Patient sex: M
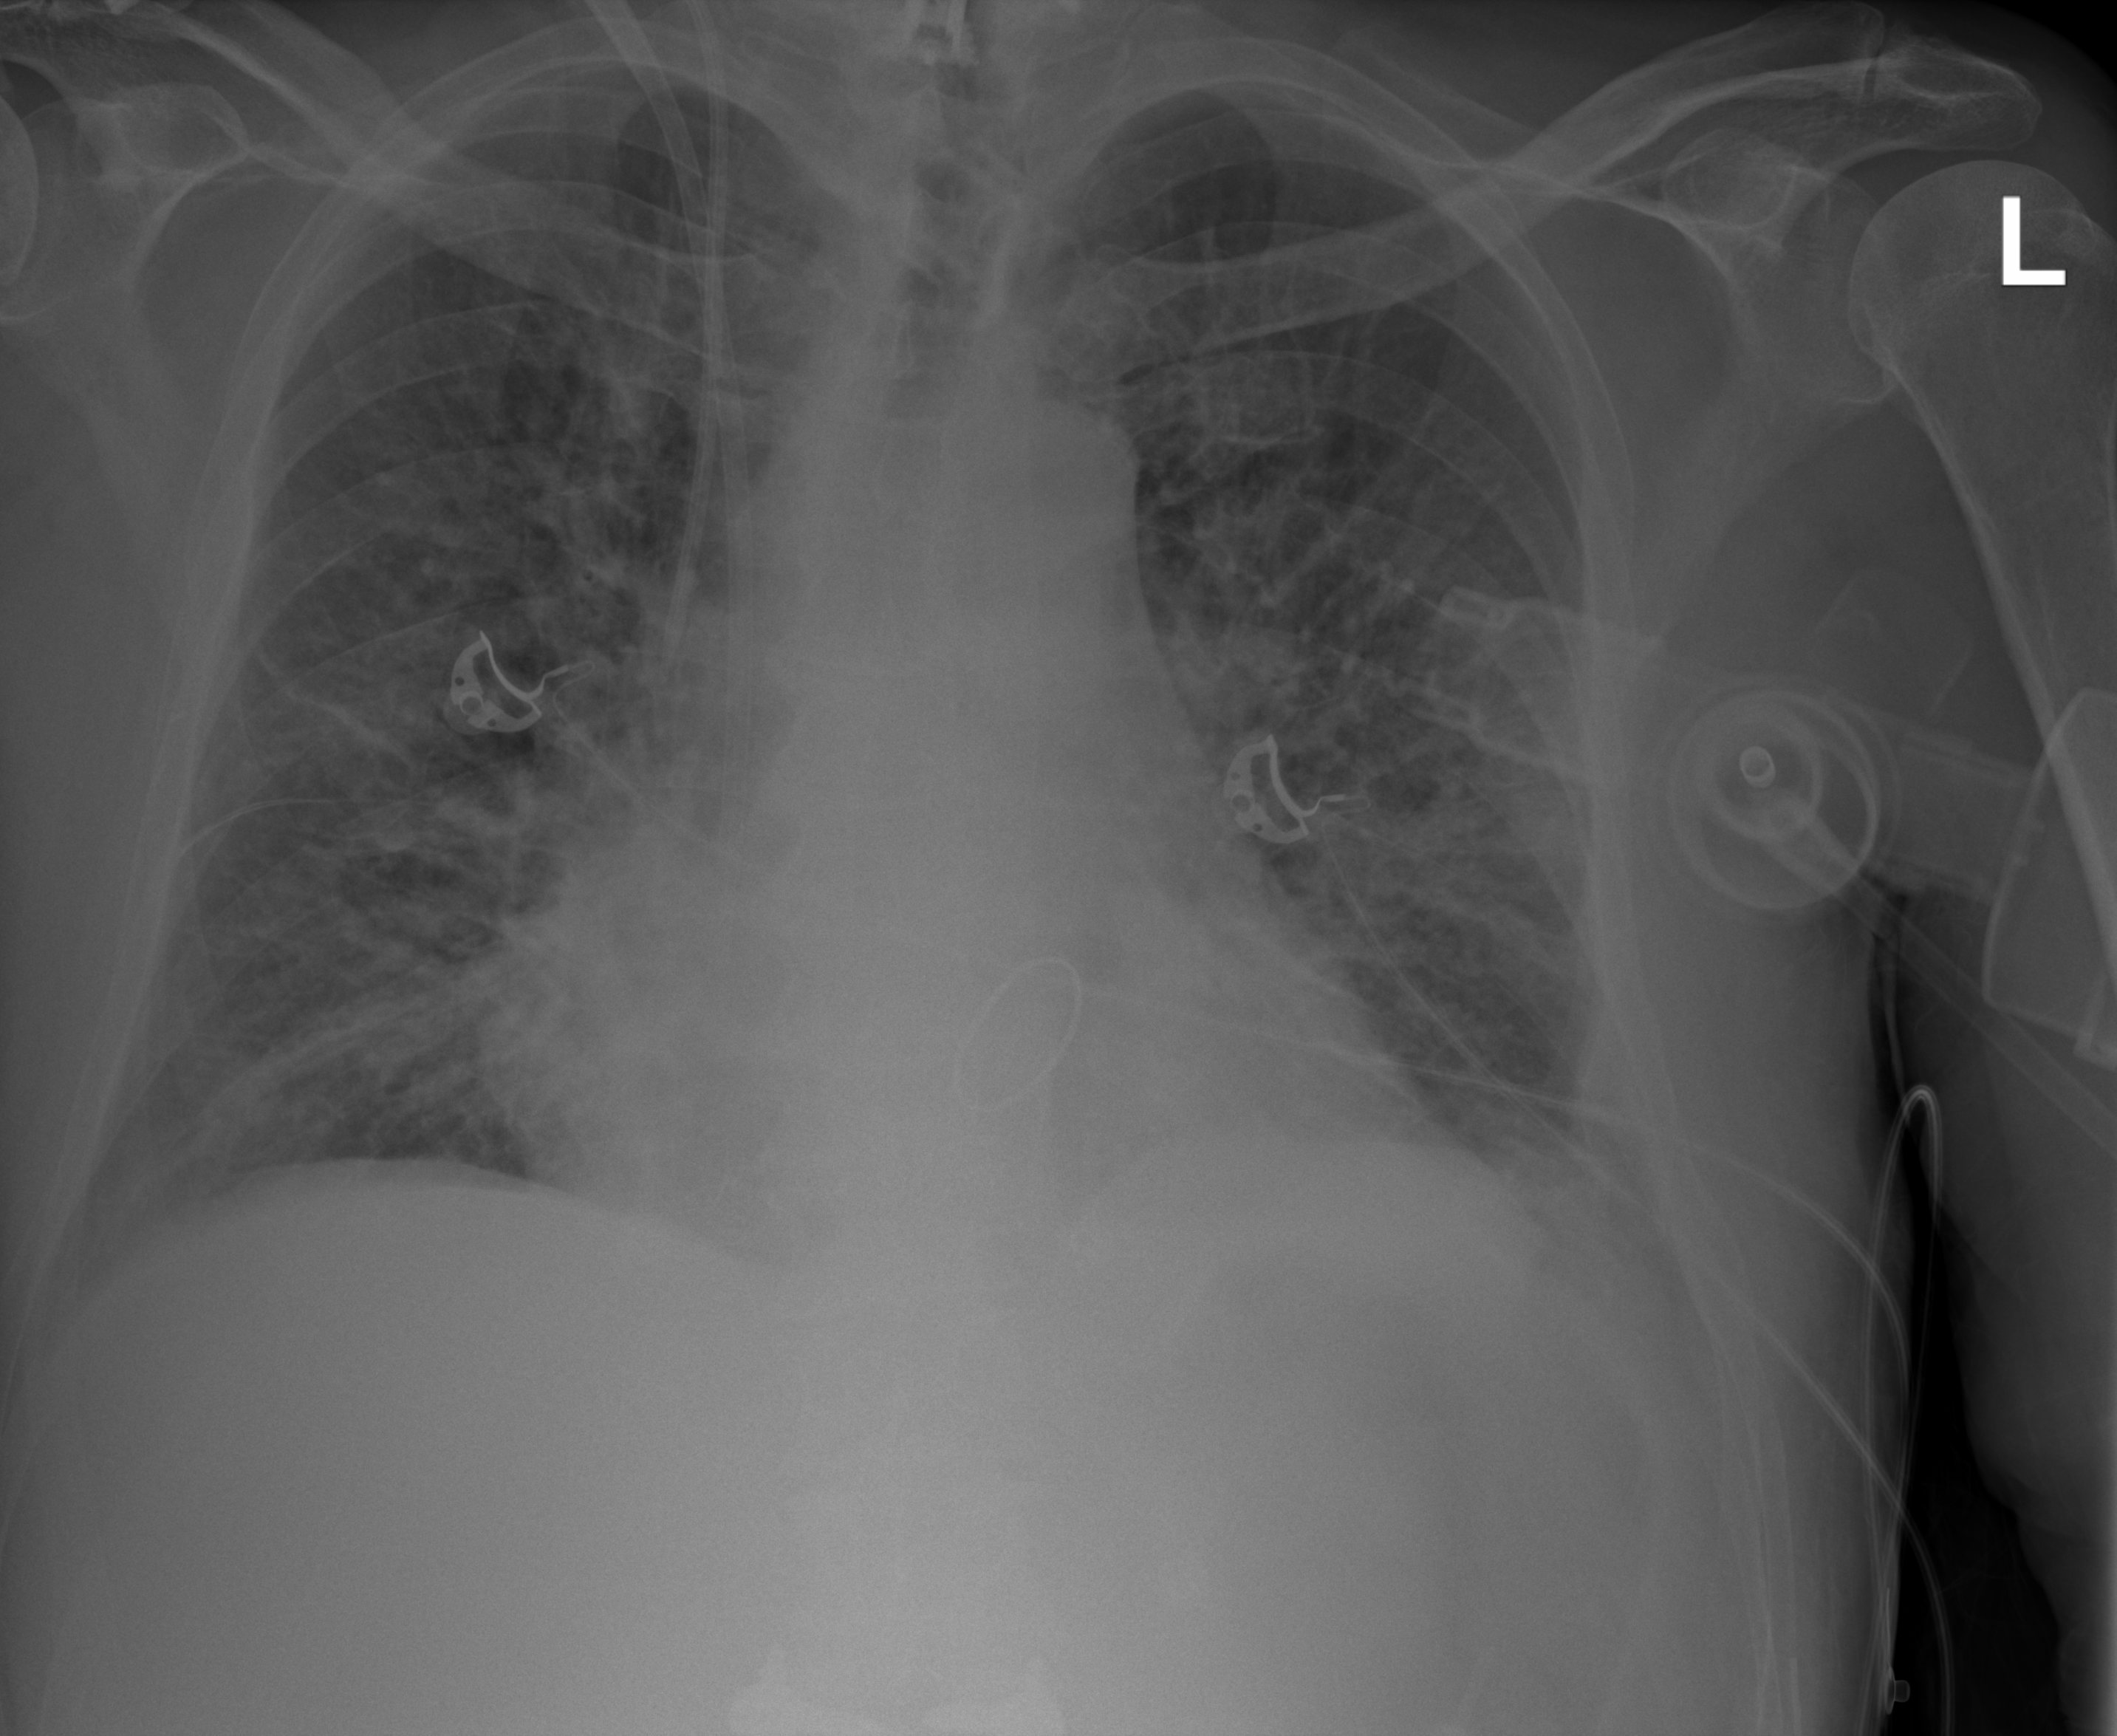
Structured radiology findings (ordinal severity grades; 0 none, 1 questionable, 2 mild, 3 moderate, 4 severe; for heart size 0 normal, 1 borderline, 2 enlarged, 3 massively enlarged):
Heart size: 2
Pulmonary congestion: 3
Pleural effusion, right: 2
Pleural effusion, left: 2
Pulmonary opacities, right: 1
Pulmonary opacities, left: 1
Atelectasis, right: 2
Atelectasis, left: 2